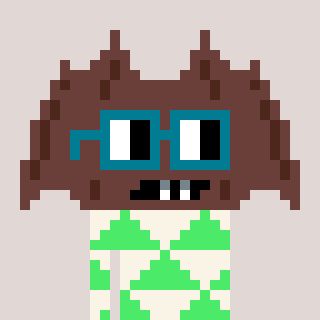
a pixel art character with square dark green glasses, a bat-shaped head and a teal-colored body on a warm background